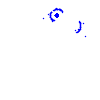
Particle: proton